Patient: sex F, age 75
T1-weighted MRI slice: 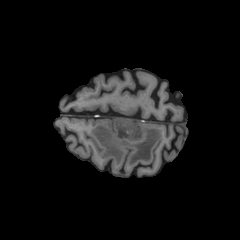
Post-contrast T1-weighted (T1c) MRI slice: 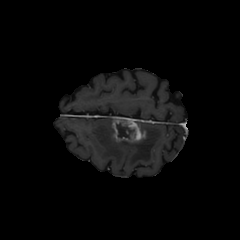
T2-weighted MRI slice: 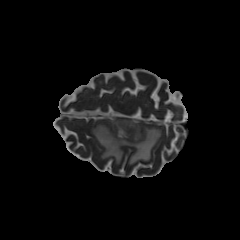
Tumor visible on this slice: yes
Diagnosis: Glioblastoma, IDH-wildtype
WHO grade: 4